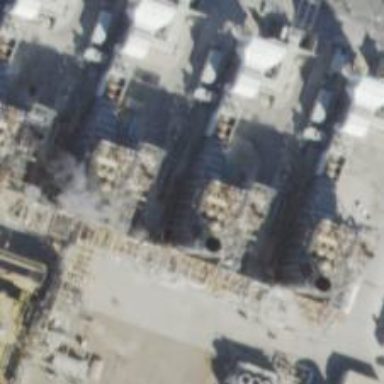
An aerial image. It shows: Gas turbine generator powered by gas.